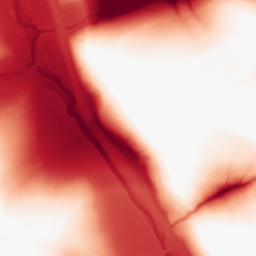
Category: morphological
Decomposition family: tophat
Decomposition parameters: size: 100
mode: black
Upsampling method: fft_zeropad
Upsampling parameters: scale: 8
Upsampling scale: 8